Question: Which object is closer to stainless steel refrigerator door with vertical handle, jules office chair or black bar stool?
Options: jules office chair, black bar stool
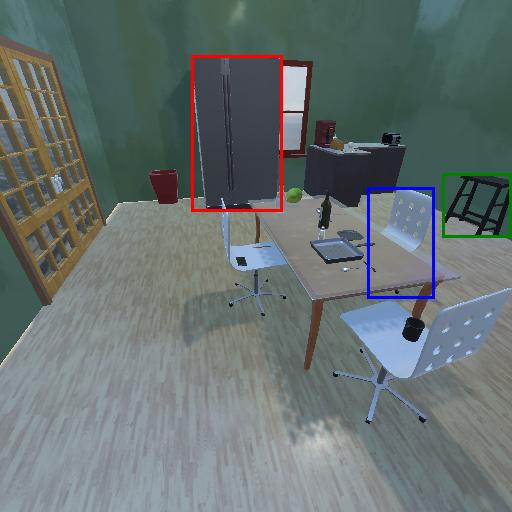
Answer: jules office chair